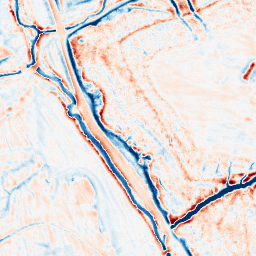
Category: edge_preserving
Decomposition family: bilateral
Decomposition parameters: d: 15
sigma_color: 100
sigma_space: 150
Upsampling method: quartic
Upsampling parameters: scale: 8
Upsampling scale: 8